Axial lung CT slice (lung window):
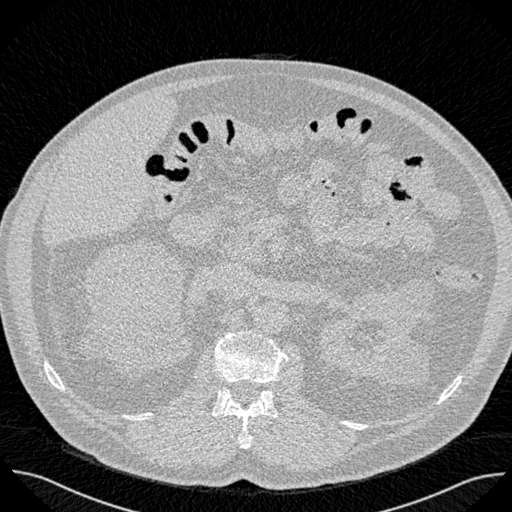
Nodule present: no